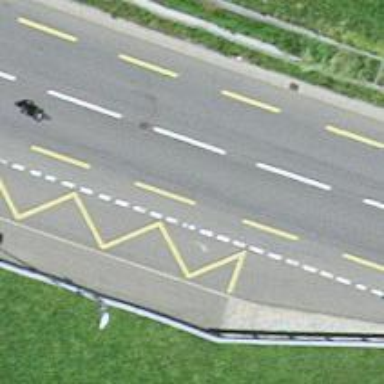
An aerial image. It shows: Bus stop with stop position for public transport.